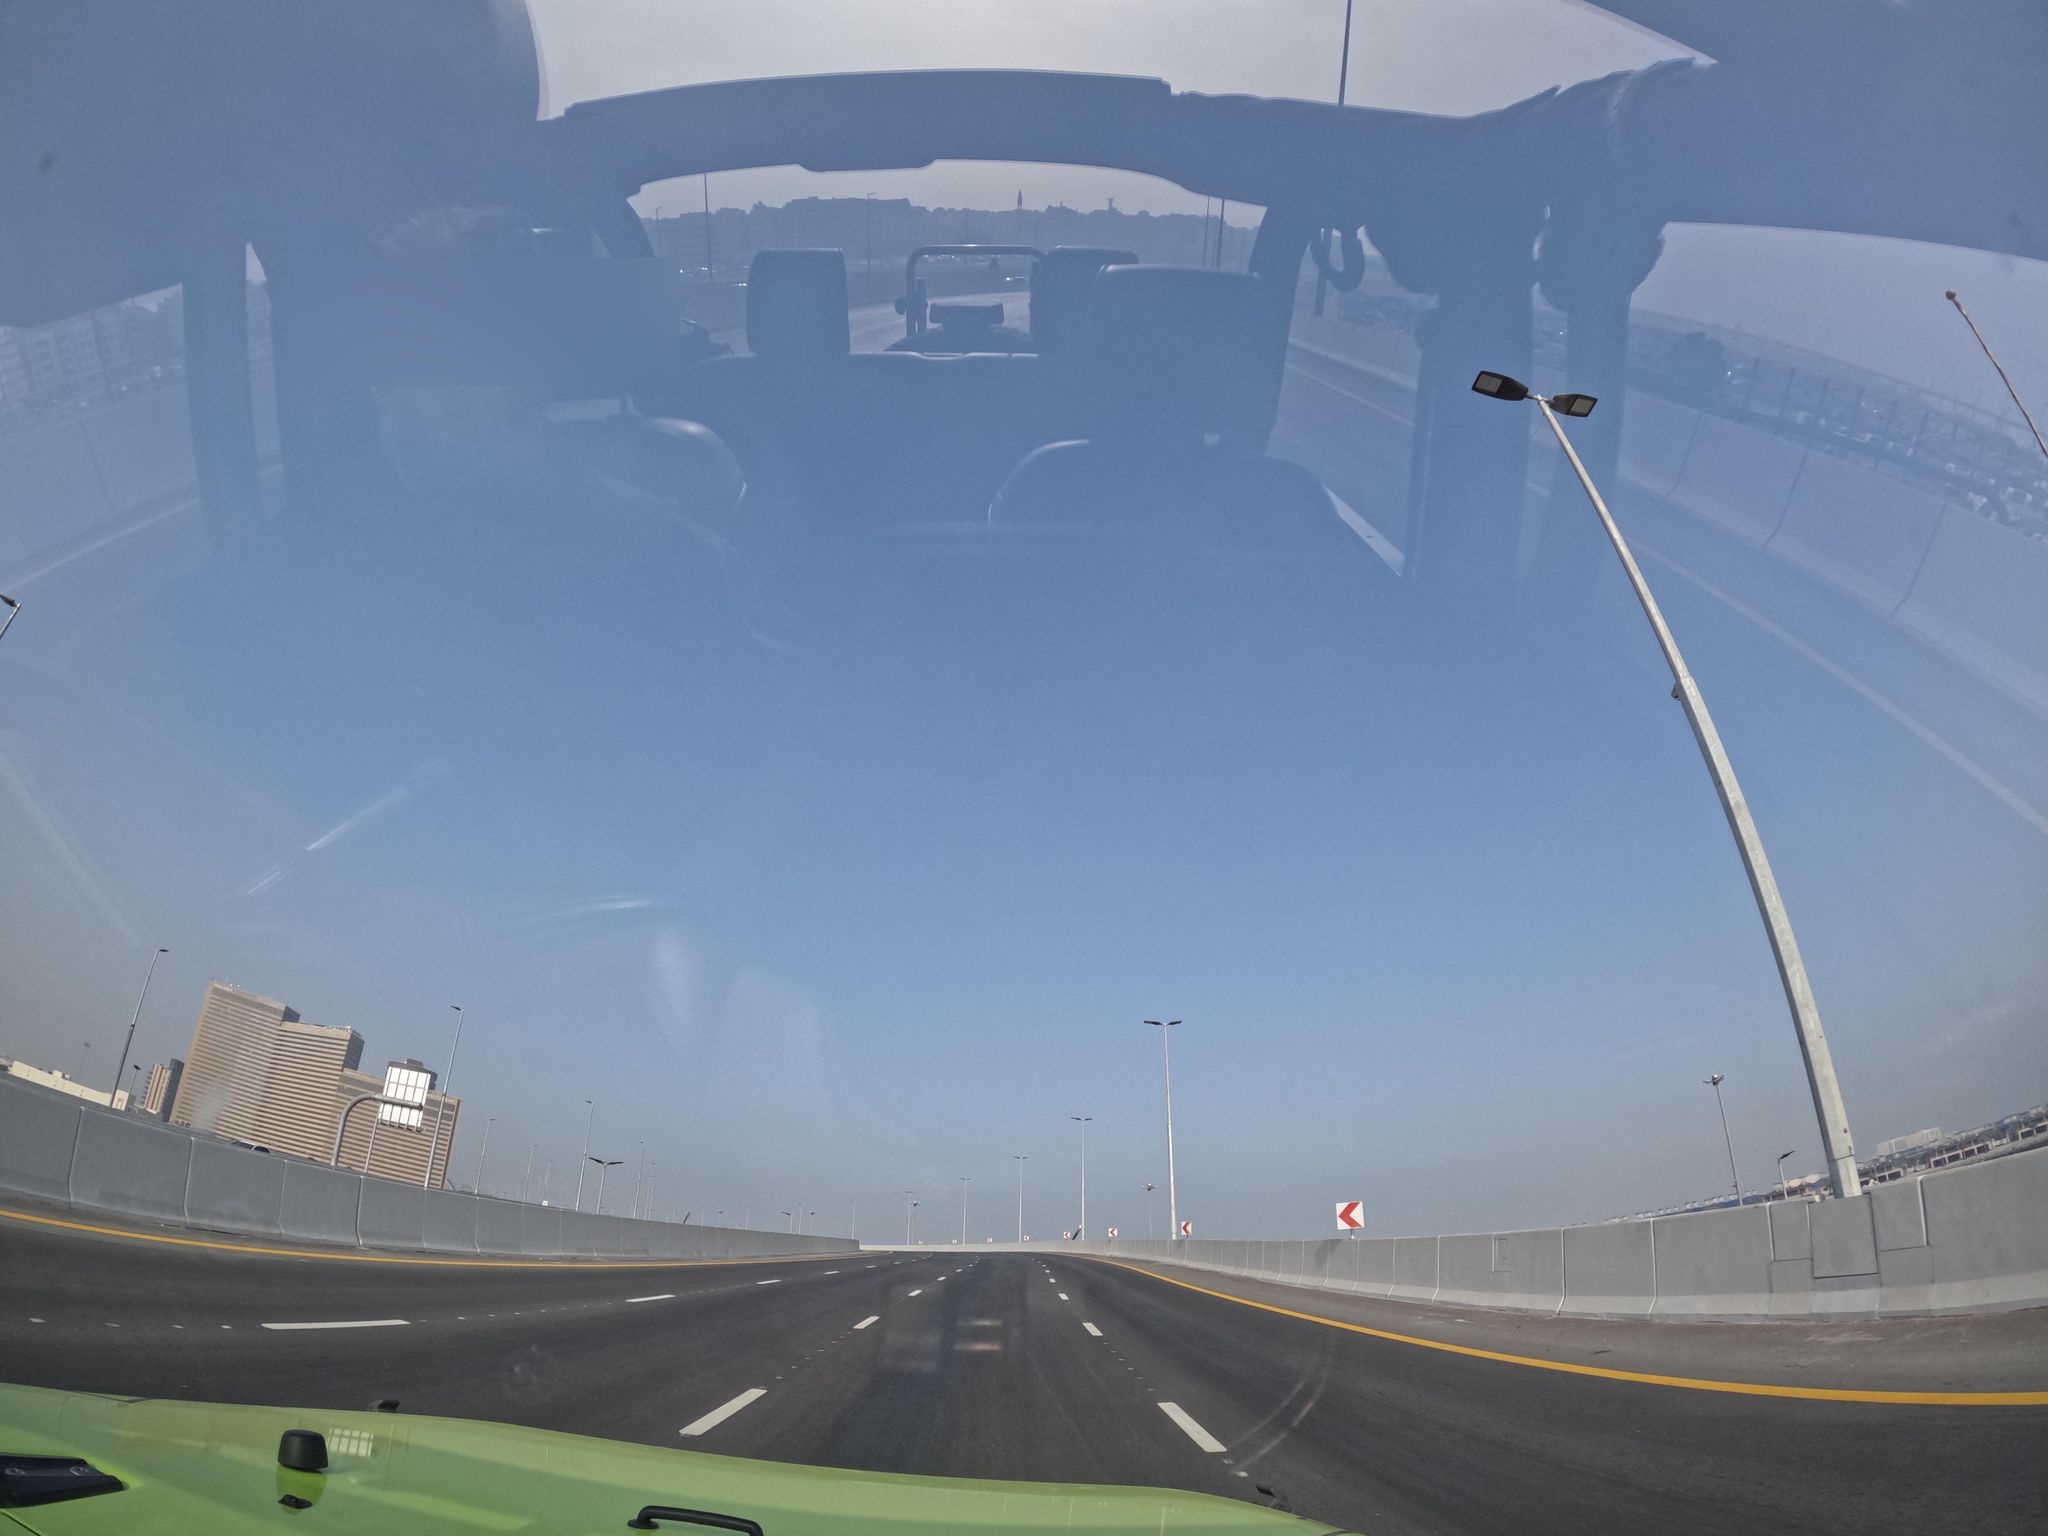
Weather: clear
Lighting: day
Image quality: good
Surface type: driving surface
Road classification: service, primary_link
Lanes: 2
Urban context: urban centre
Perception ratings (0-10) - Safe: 5.61, Lively: 1.05, Beautiful: 1.14, Boring: 3.63, Depressing: 4.52, Wealthy: 3.21